Interaction volume radius: 5 \u00c5
Interaction volume height: 40 \u00c5
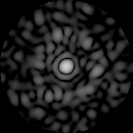
Disorder parameter: 0.8469